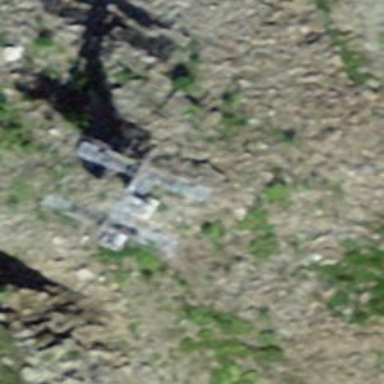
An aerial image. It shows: Pylon used for aerialway.